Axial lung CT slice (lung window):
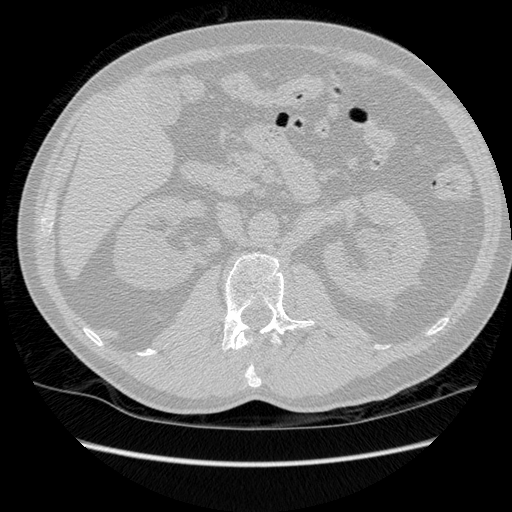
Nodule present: no